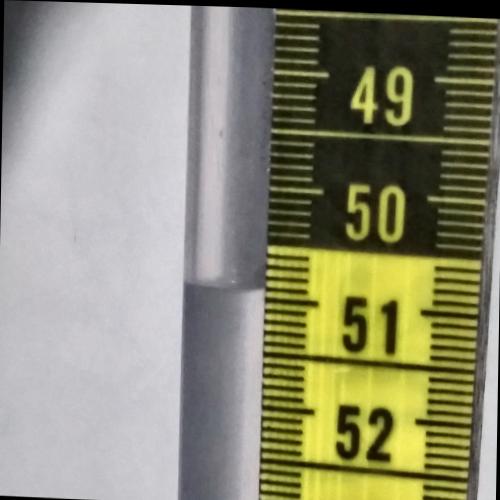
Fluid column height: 50.9 cm